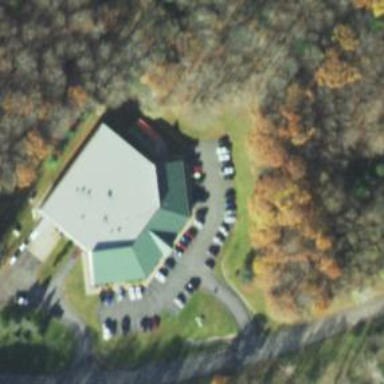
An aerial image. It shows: Clinic building offering healthcare services.